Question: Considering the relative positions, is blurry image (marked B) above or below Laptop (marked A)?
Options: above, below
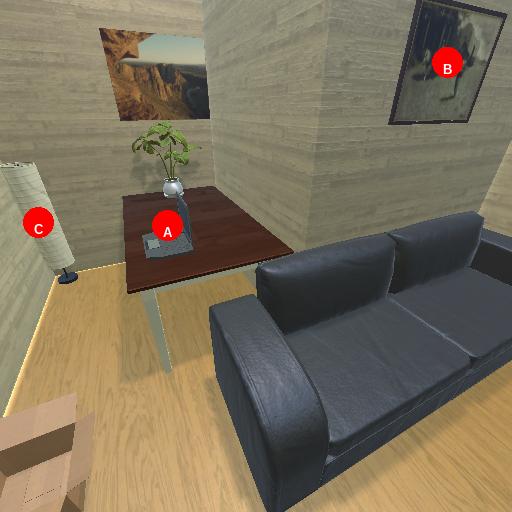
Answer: above